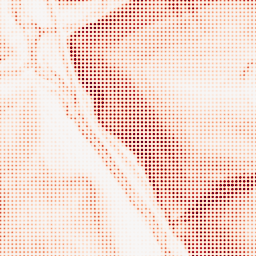
Category: morphological
Decomposition family: morphological_gradient
Decomposition parameters: size: 3
shape: disk
Upsampling method: sinc_hamming
Upsampling parameters: scale: 8
kernel_size: 4
Upsampling scale: 8